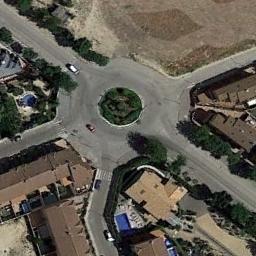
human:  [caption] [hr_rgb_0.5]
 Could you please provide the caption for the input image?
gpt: There are many buildings and trees around the roundabout .

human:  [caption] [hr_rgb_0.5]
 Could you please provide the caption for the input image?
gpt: The roundabout is on the bare land next to buildings and trees .

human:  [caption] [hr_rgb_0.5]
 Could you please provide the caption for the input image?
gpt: There are several moving vehicles on the road at the roundabout, And there are some buildings and a large area of ​​farmland around the roundabout .

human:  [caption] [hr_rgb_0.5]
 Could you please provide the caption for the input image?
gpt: The roundabout connects five roads and some buildings are next to the roundabout .

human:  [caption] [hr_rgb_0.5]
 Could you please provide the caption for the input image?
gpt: There are some brown buildings beside the roundabout .